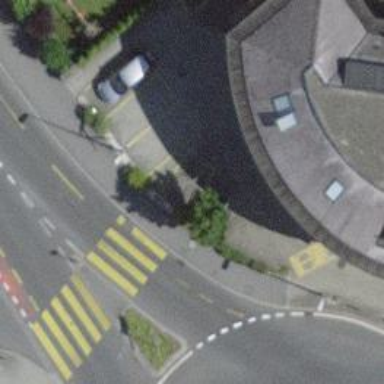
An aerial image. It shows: Kerb serving as barrier.